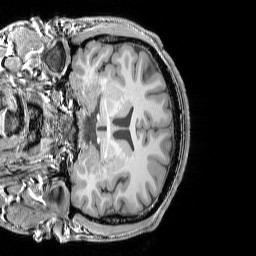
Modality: T1w
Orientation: coronal
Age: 30
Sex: male
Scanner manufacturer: siemens
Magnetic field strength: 3 T
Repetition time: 1.9 s
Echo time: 0.00444 s